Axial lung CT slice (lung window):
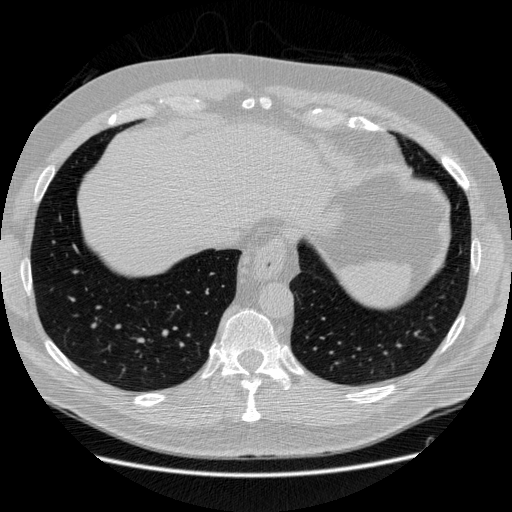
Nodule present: no